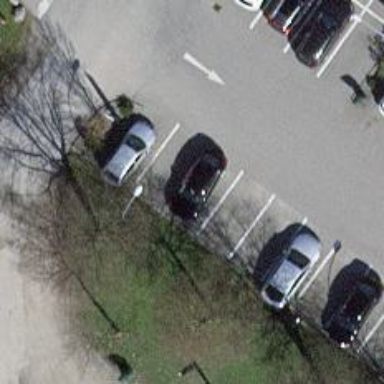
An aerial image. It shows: Charging station for trucks.